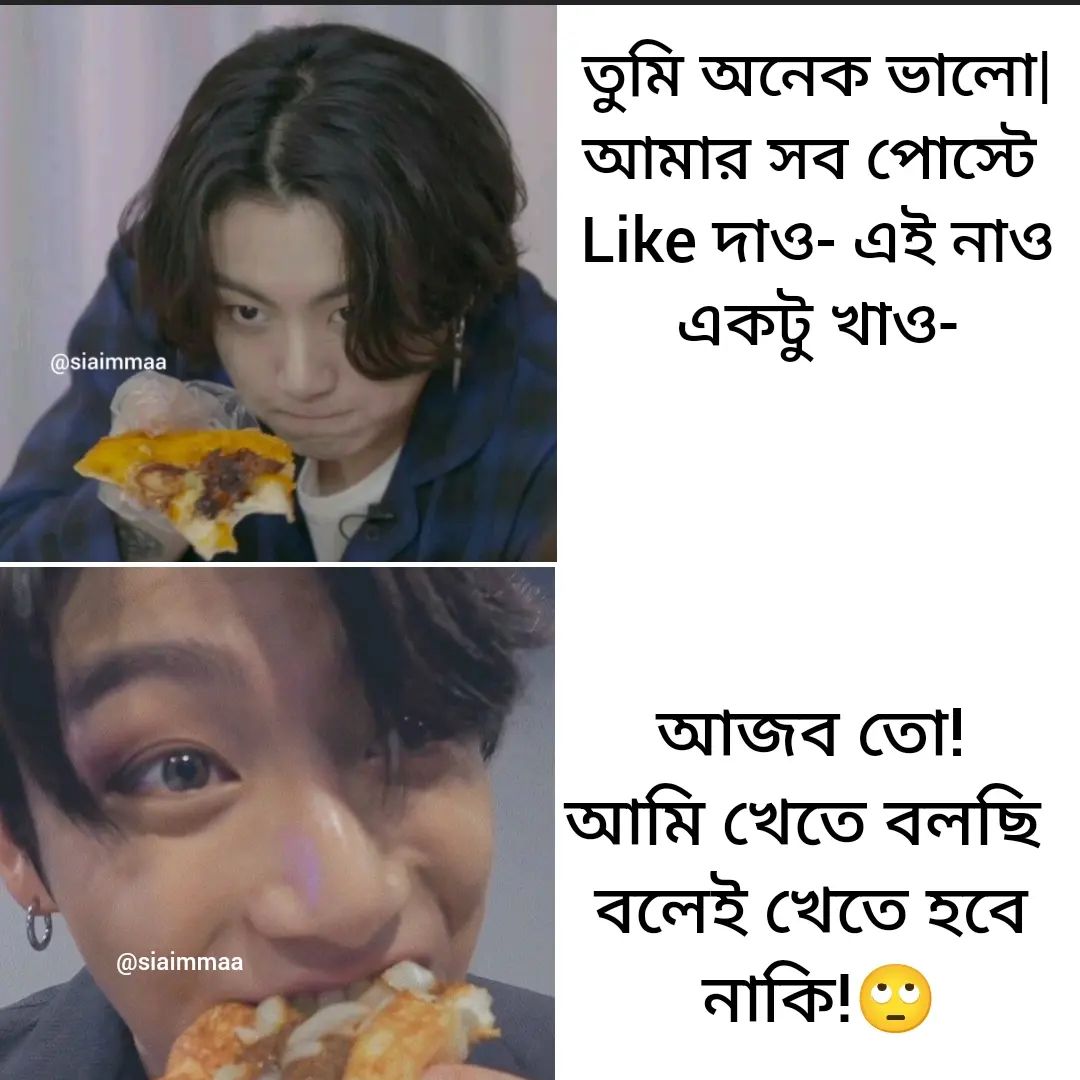
Text: তুমি অনেক ভালো আমার সব পোস্টে দাও- এই নাও একটু খাও- আজব তো! আমি খেতে বলছি বলেই খেতে হবে নাকি!
Label: Non Hate